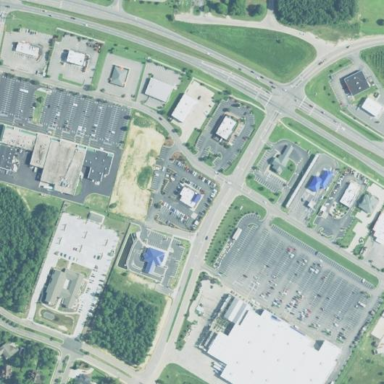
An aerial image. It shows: Retail area.